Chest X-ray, AP view. Patient: 67 years old, sex F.
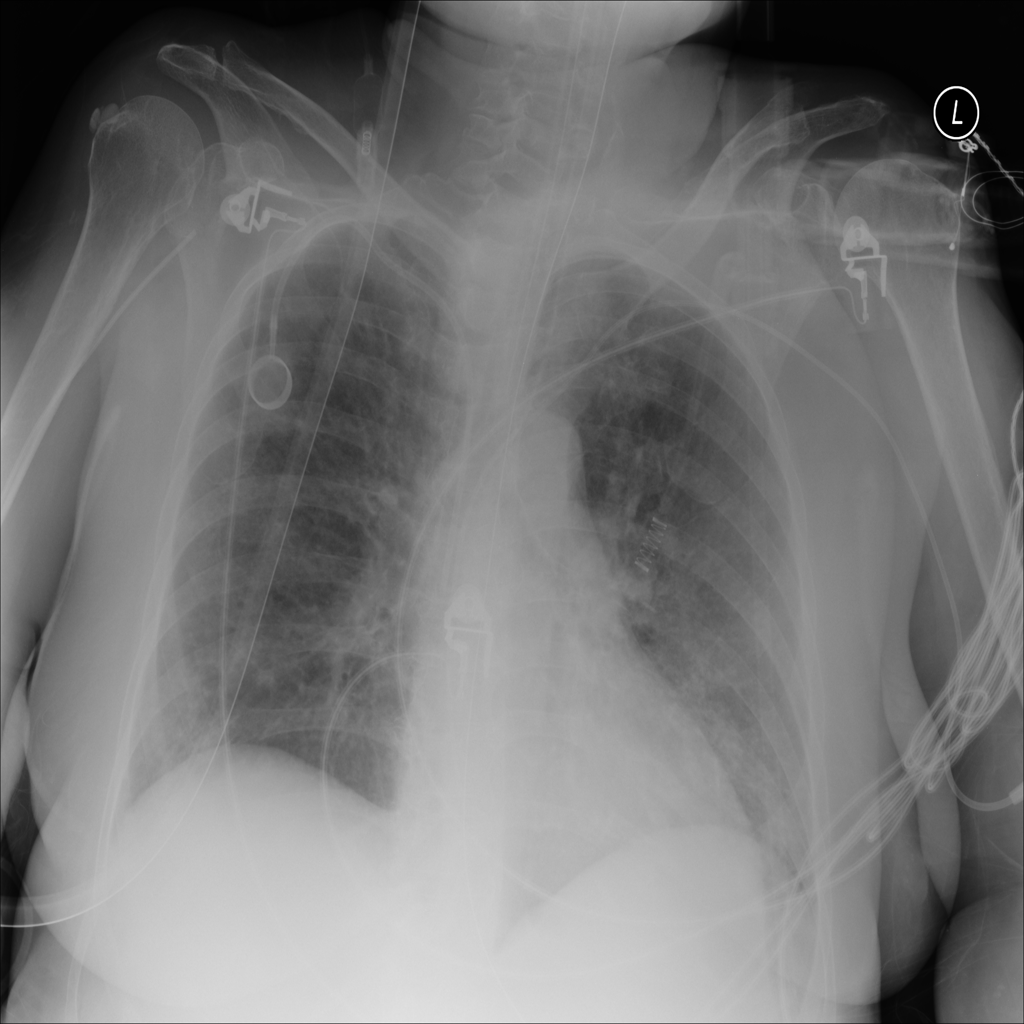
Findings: Infiltration